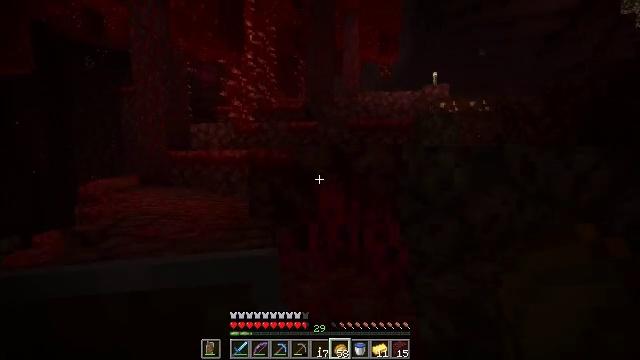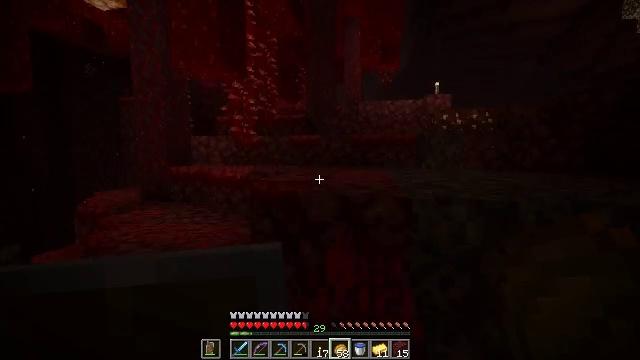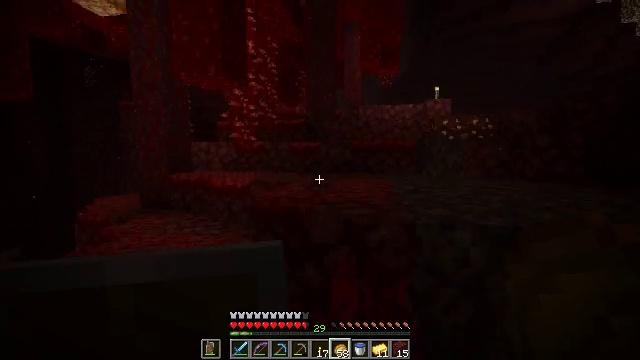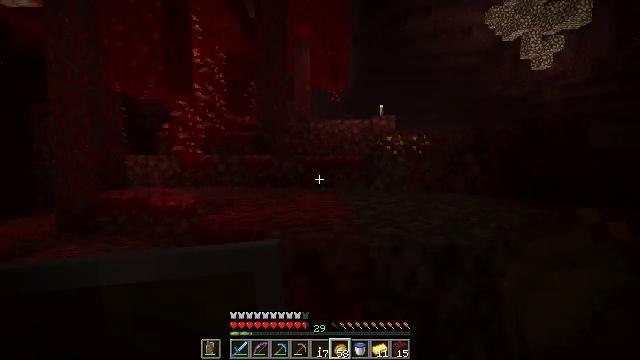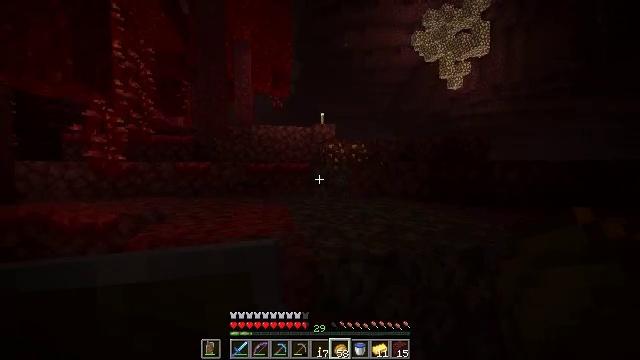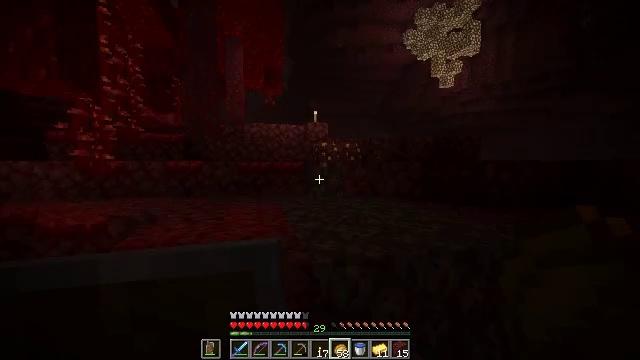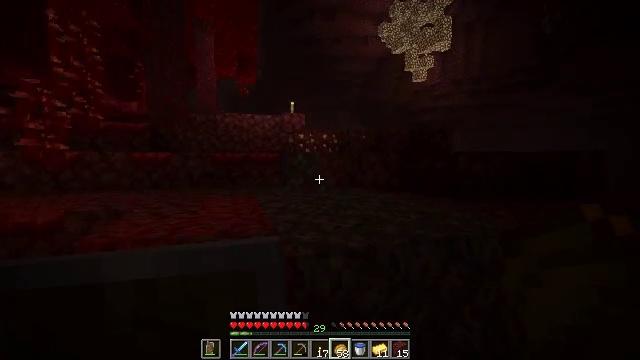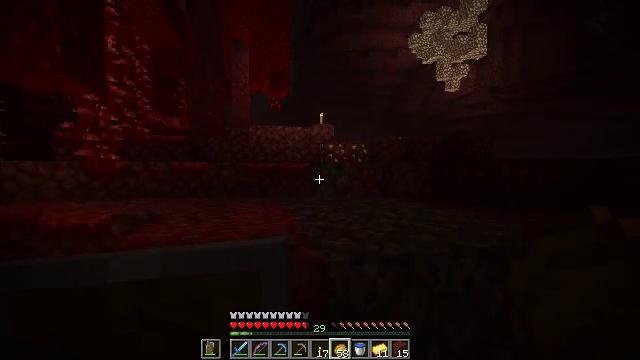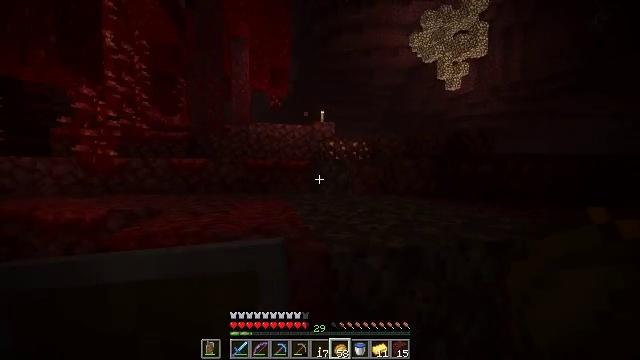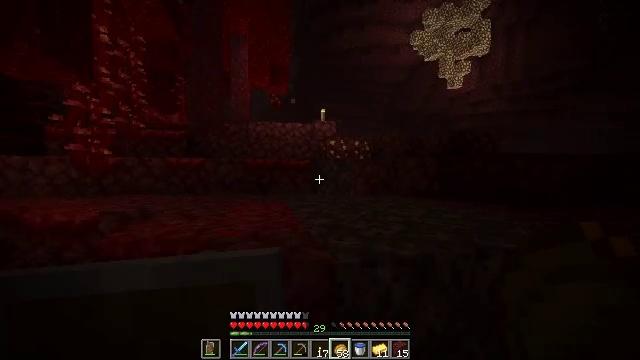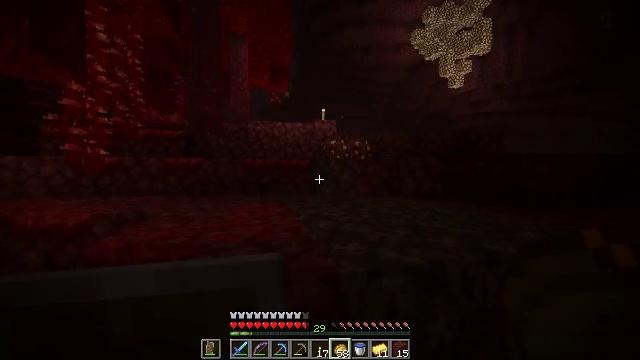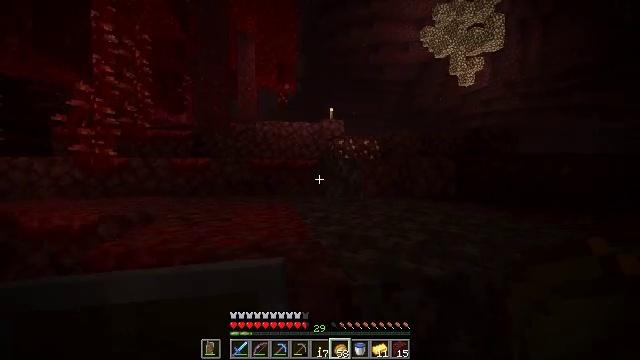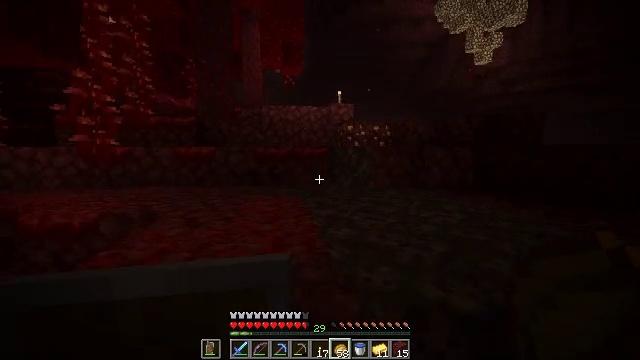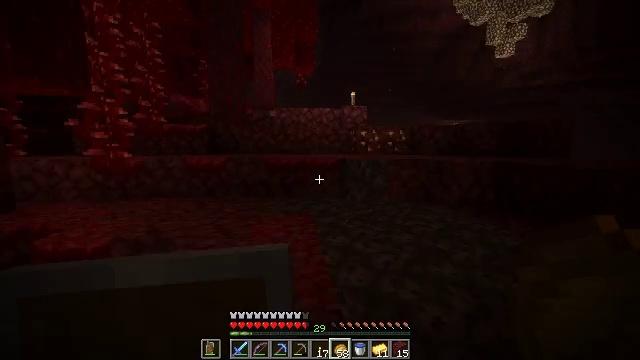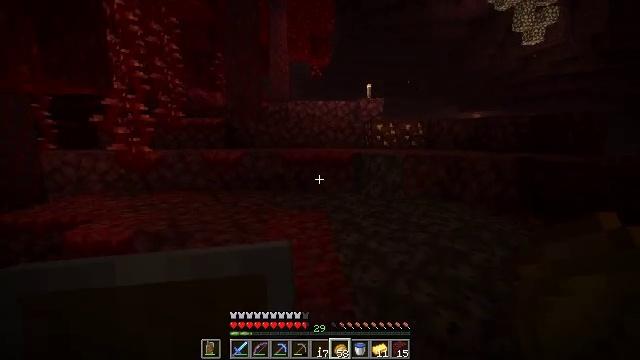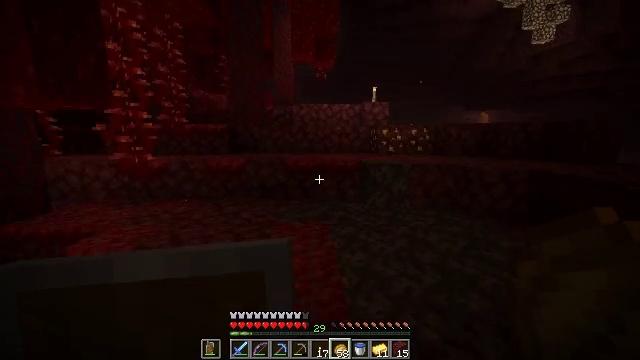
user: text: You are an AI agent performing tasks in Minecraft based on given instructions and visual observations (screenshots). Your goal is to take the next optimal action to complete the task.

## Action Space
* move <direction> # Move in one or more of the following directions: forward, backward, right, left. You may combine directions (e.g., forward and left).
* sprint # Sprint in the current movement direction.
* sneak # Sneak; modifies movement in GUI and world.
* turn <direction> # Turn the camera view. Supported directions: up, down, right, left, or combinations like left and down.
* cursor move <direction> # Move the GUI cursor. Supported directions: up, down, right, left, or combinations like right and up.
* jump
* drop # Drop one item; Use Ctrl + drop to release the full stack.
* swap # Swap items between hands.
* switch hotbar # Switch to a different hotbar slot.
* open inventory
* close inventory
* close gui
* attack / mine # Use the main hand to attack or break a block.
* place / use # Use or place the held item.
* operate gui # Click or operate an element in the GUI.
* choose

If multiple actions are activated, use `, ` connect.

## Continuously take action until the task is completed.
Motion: motion action
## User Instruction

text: Mine the crimson stem in the Nether.
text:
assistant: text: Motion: move forward, jump
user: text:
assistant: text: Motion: move forward, jump
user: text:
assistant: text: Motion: move forward, turn right and up
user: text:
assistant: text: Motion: move forward, turn right and up
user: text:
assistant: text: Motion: move forward, turn right
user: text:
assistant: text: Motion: move forward, turn right and down
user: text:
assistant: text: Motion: move forward, turn left and up
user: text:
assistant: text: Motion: move forward
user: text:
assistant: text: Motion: move forward
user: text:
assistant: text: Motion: move forward
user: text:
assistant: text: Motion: move forward, turn left
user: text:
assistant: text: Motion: move forward, turn left and down, jump
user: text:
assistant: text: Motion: move forward, turn left and down, jump
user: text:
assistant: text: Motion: move forward, turn left and down, jump
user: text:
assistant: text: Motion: move forward, turn left, jump
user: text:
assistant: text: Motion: move forward
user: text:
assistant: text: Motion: move forward
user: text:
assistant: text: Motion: move forward
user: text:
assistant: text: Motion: move forward
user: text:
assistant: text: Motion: move forward
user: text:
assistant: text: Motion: move forward
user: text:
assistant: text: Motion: move forward
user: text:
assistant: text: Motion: move forward
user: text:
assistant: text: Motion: move forward
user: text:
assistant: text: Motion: move forward
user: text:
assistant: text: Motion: move forward
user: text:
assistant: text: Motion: move forward
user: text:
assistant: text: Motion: move forward
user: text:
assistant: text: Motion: move forward
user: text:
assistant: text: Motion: move forward